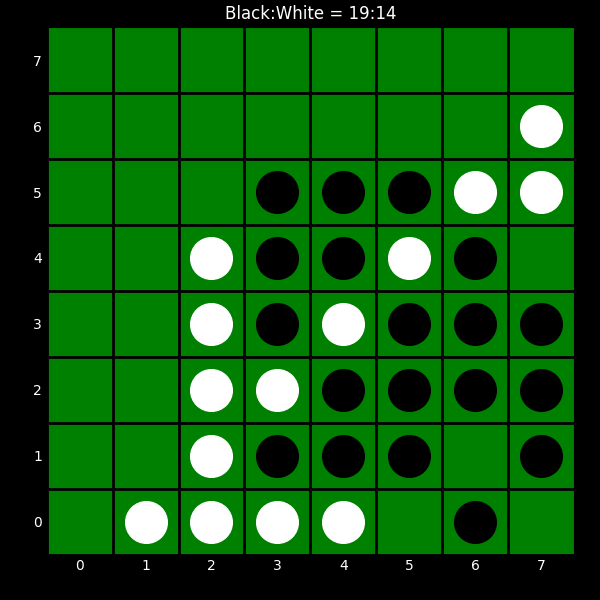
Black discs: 19
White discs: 14